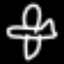
Label: airplane